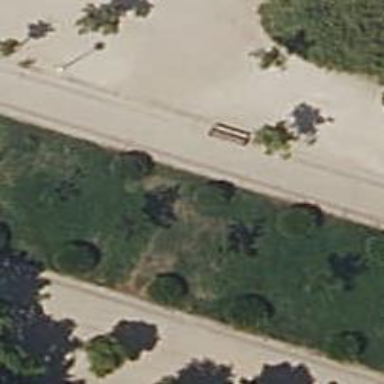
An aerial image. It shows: Bench.